Question: I'm new to Java. I'm making a multiplayer Tic-Tac-Toe game as a test. For the main menu, I'd love a layout that looked like this:

The problem is, I have no idea how to make that. I have a 'JFrame' with all the content ready (the buttons and such), but everything appears completely out of location. I've tried 'BoxLayout', 'GridLayout', 'FlowLayout', and a few others, with no results. I've had a headache over this all day, and any help would be appreciated.
So, if you have any recommended layouts, or any tips to get this working, that'd be great :)
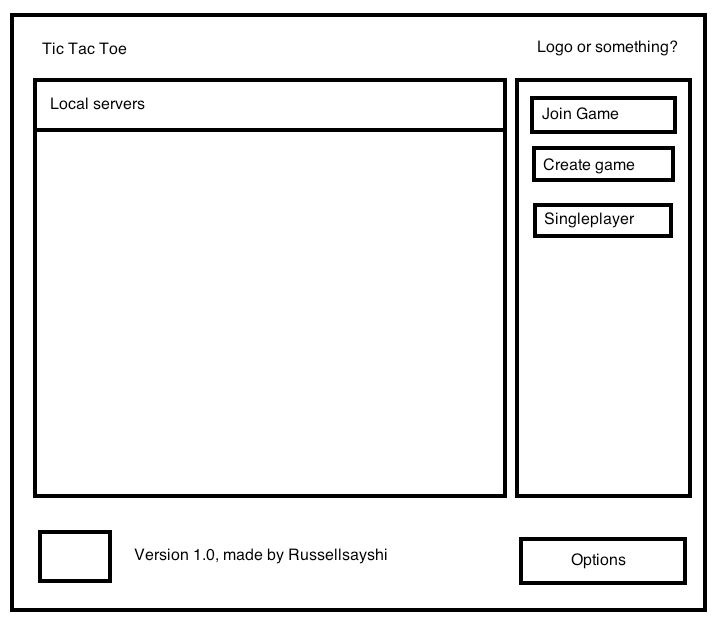
Answer: I would use a nested layout that looked something like this:

'GridBagLayout' is useful for a more flexible layout, and 'BoxLayout' for lining up a bunch of stuff.